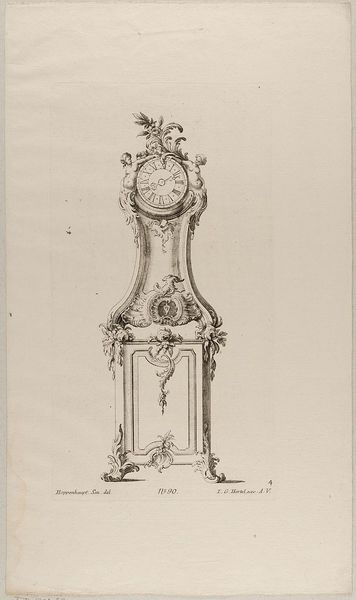
Titel: Standuhr, Nachstich von Blatt 4 der Folge 'Standuhren auf schlanken Kasten'
Künstler: Johann Michael Hoppenhaupt
Standort: Hamburg
Institution: Museum für Kunst und Gewerbe Hamburg
Schlagwörter: akt, frauen, frau, zeichnung, barock, rokoko, papier, frauenakt, grafik, graphik, uhr, fotografie, photographie, druckgraphik, druckgrafik, radierung, entwurf, kunstgewerbe, standuhr, kunsthandwerk, zeiger, ziffernblatt, rocaille, aktdarstellung, zeitmessung, weibliche, style, reproduktionen, s, blumenornamente, industriedesign, druckerzeugnisse, muschelwerk, ornamentstich, vorlageblätter